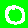
Digit: 0